Field crop: maize
Growth stage: 2
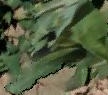
Species: maize